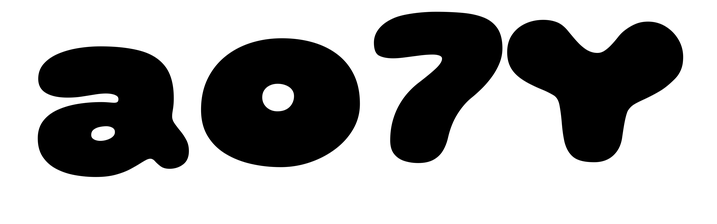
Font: Gluten_Black